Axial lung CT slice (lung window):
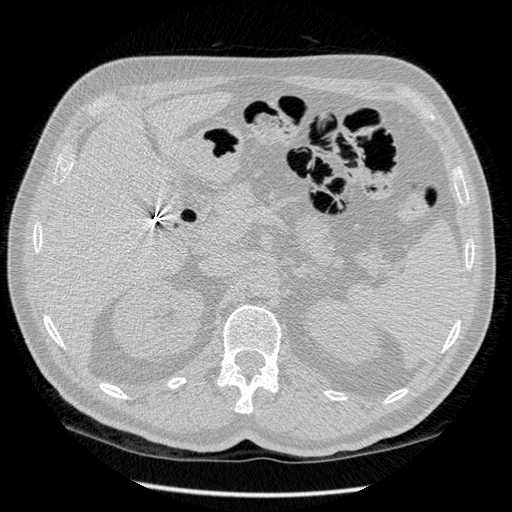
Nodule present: no